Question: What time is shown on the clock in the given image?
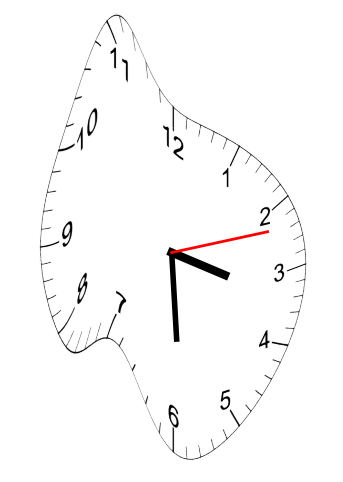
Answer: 03:29:12